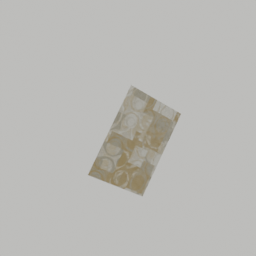
Label: decoration